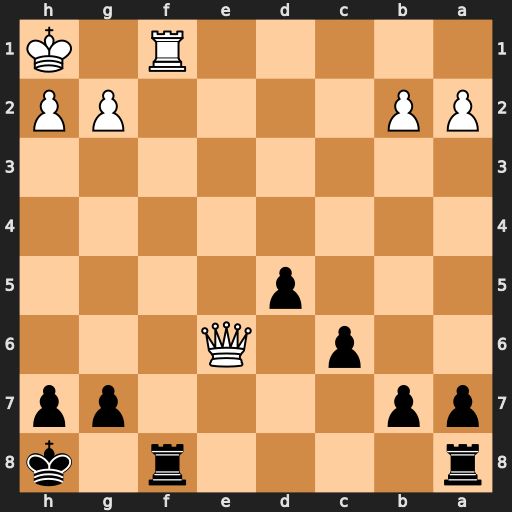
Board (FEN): r4r1k/pp4pp/2p1Q3/3p4/8/8/PP4PP/5R1K
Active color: b
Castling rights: -
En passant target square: -
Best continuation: Rxf1#